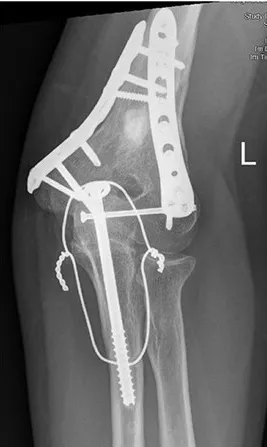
(B) Late follow-up external oblique view of the left elbow after ORIF.
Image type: radiology (x_ray)